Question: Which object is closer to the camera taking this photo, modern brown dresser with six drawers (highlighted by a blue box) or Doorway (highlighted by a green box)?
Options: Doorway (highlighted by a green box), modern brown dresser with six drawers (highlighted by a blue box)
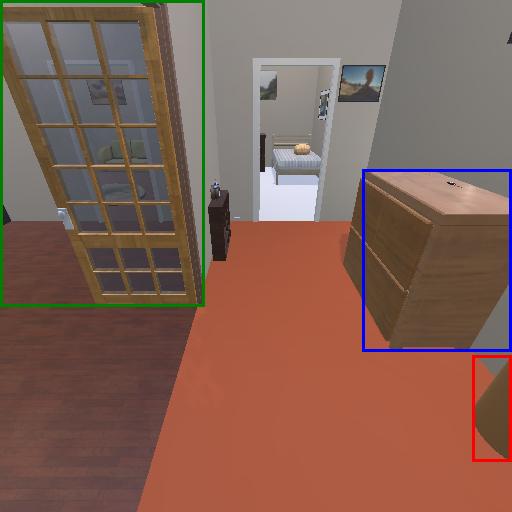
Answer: Doorway (highlighted by a green box)